Field crop: maize
Growth stage: 2
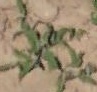
Species: atriplex